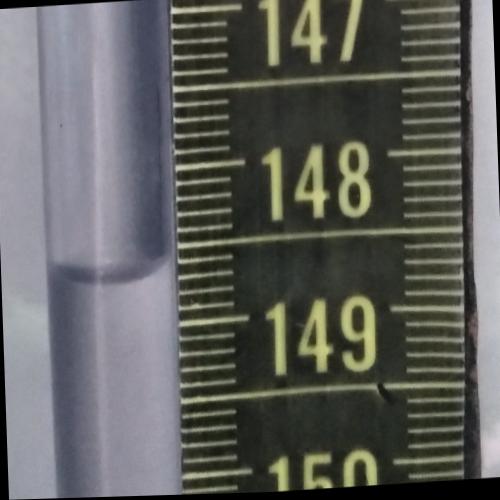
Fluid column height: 148.7 cm